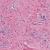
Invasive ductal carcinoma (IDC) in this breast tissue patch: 0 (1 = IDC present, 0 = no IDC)